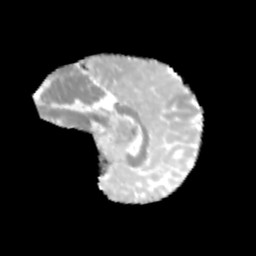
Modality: MD
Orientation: sagittal
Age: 9
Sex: male
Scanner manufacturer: siemens
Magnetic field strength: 3 T
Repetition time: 3.8 s
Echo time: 0.07 s